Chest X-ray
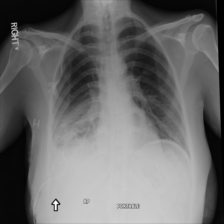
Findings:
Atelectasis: negative
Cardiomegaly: negative
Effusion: negative
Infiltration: negative
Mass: negative
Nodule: negative
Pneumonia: positive
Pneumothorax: negative
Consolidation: negative
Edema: negative
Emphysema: negative
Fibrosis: negative
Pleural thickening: negative
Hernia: negative